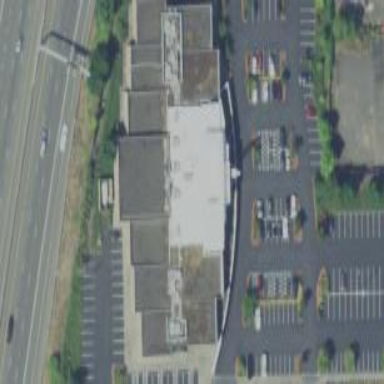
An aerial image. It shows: Cinema building.